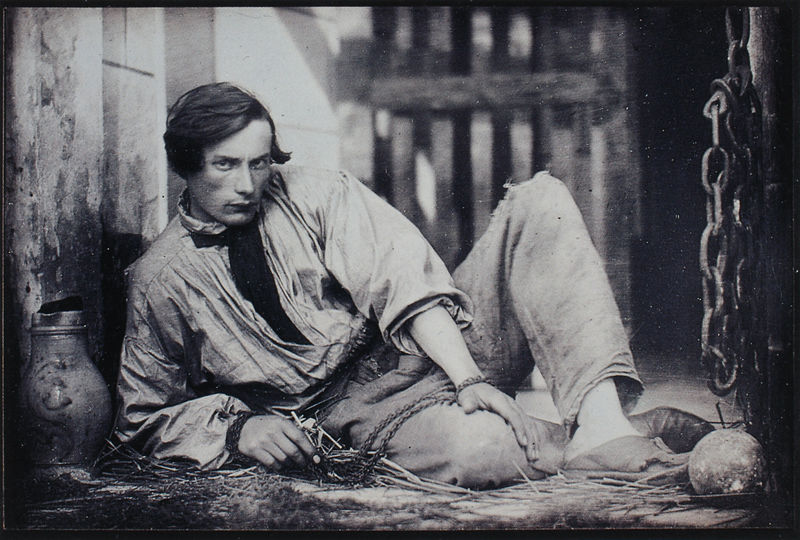
Titel: Louis Dodier en prisonnier; Louis Dodier ein Gefangener Version 1
Künstler: Adolphe Humbert de Molard
Institution: Lagny, Musèe Gatien-Bonnet
Schlagwörter: mann, nase, stroh, blick, zaun, hemd, hose, krug, kette, knie, foto, kugel, kerker, dramatisch, gefangener, gefesselt, eisenkugel